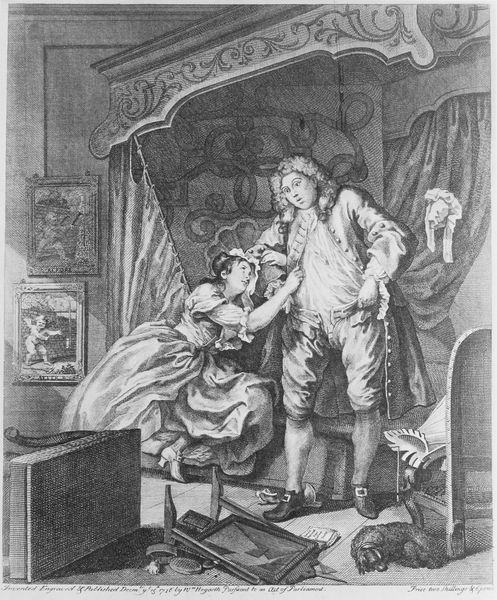
Titel: Before and After
Künstler: William Hogarth
Schlagwörter: mann, blume, frau, grau, kleid, raum, stuhl, szene, hund, hemd, hose, vorhang, gewand, gold, interieur, paar, locken, schrift, bilder, schlafen, schuhe, grafik, ziehen, karikatur, festhalten, bett, schlafzimmer, knöpfe, druck, streit, text, knien, ehepaar, kaputt, flehen, baldachin, tränen, bitten, unordnung, bruch, ehestreit, fleen